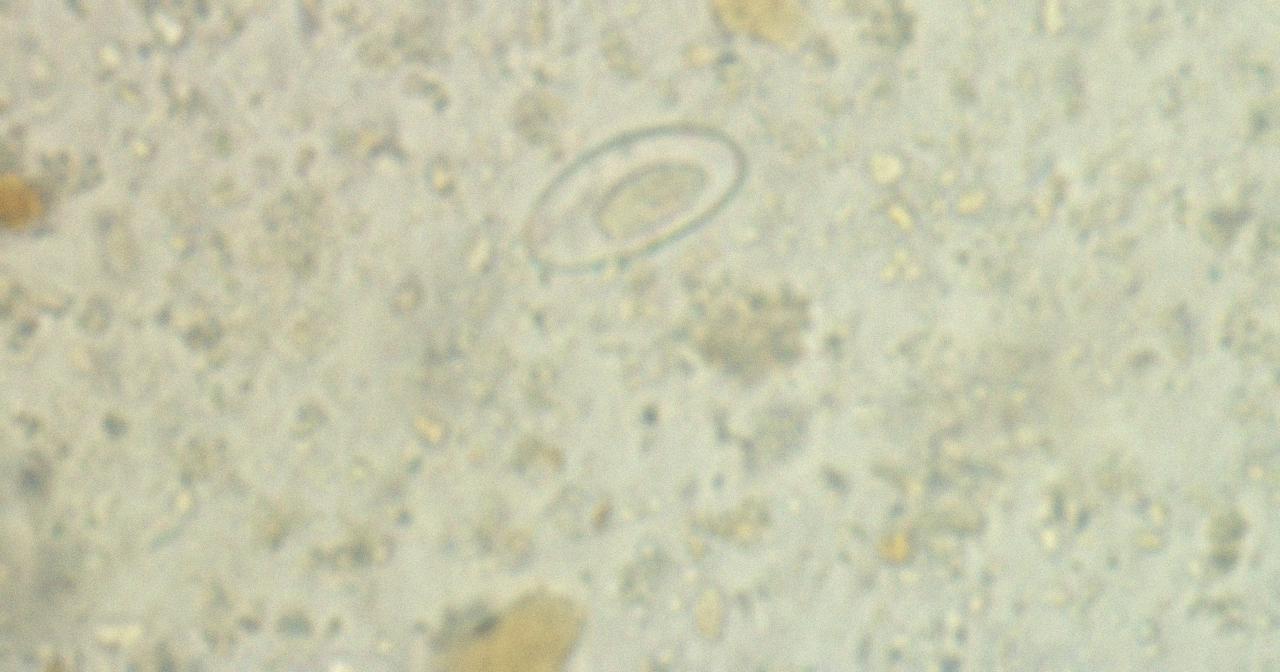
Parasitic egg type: Enterobius vermicularis